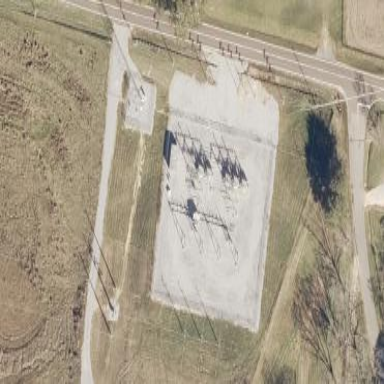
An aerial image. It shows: Distribution power substation secured by fence.